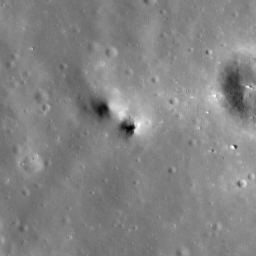
Pit: Copernicus 13b
Host crater: Copernicus
Host type: impact_melt
Lunar coordinates: latitude 10.18, longitude 339.881